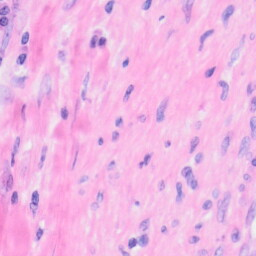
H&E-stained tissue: Kidney